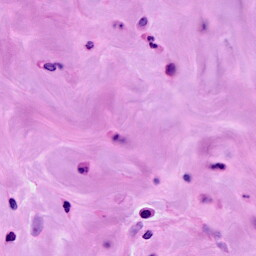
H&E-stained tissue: Breast